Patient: sex F, age 70
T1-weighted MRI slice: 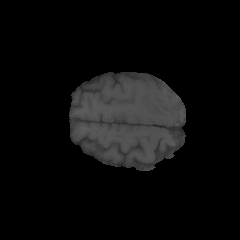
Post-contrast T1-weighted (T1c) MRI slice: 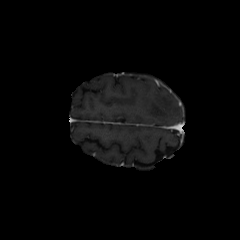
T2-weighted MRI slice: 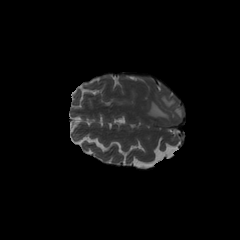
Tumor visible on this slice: yes
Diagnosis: Glioblastoma, IDH-wildtype
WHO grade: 4